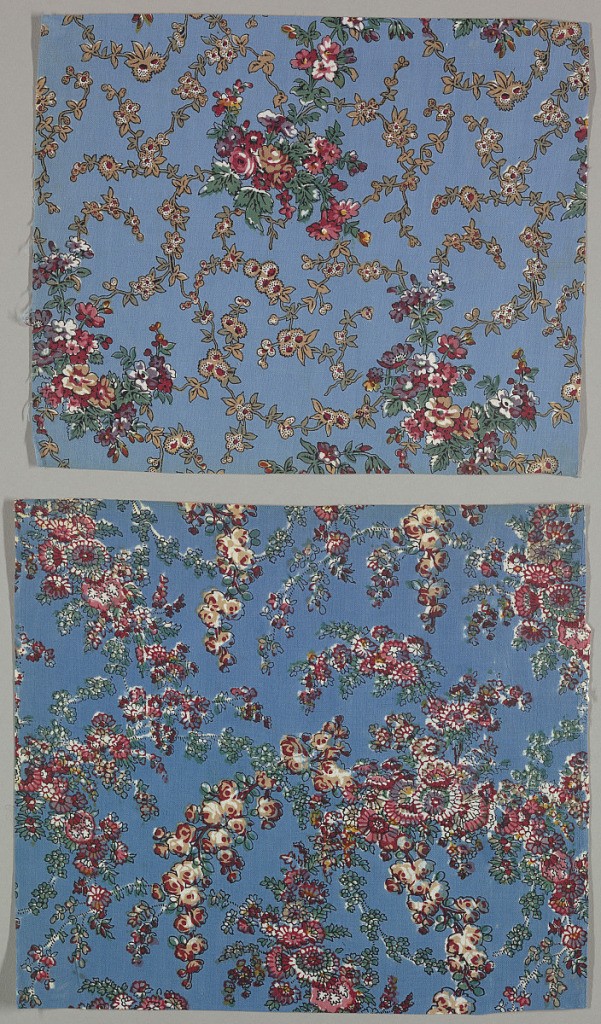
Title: Textile
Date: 19th century
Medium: printed
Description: One of seven pages from a printed fabric sample book.